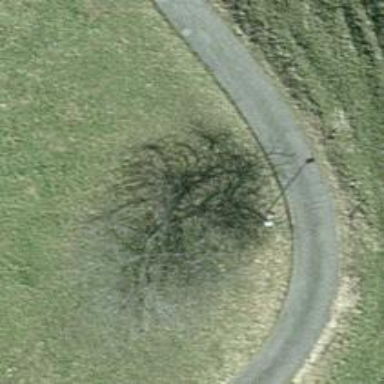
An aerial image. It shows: Urban tree adds touch of nature to the surroundings.